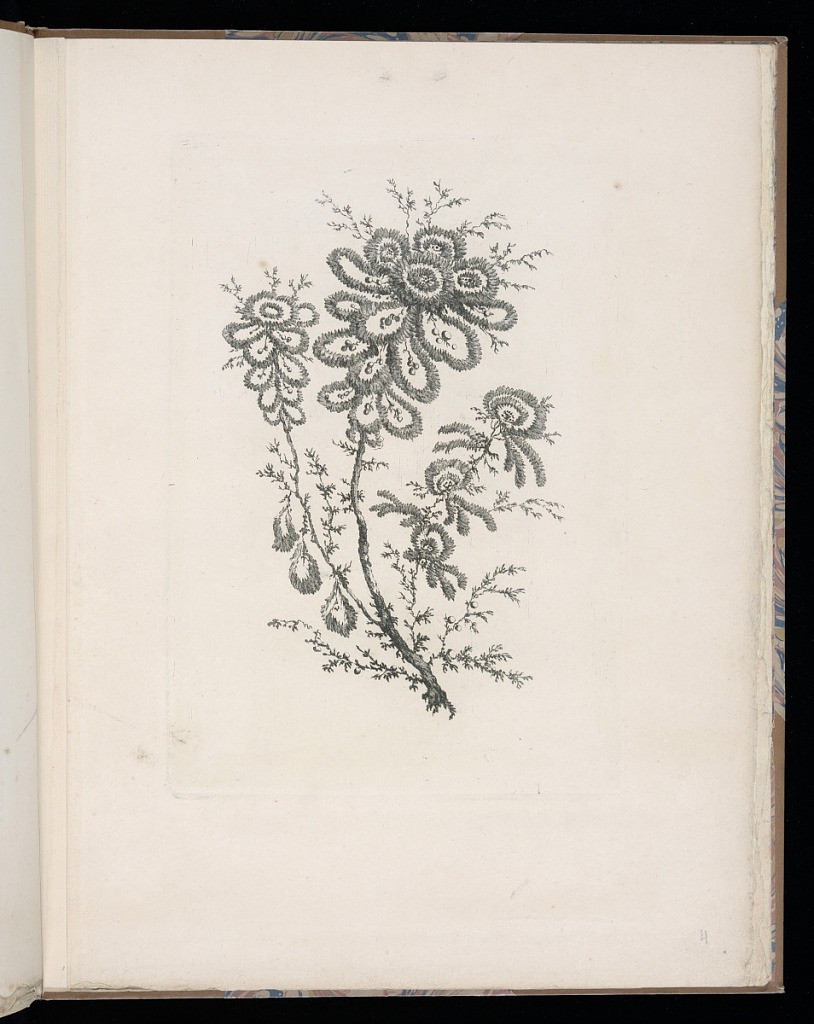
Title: Spray of Flowers
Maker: Arnault-Eloi Gautier-Dagoty, French, 1741 – 1783
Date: mid- 18th–late 18th century
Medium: Etching on laid paper
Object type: Print
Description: Design for a fantastical chinoiserie spray of flowers with leaves and stems.